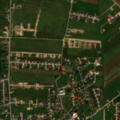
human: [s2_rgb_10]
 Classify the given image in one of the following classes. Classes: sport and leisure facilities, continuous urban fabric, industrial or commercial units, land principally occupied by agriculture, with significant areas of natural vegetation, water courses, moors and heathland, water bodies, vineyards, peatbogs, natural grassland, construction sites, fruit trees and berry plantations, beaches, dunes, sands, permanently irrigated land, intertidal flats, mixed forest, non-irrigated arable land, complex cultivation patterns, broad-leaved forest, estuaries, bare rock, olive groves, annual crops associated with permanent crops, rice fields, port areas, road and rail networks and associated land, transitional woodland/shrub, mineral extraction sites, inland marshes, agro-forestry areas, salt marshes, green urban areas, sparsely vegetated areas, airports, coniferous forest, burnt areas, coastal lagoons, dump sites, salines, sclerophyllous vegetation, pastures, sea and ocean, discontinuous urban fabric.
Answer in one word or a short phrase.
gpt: discontinuous urban fabric, construction sites, pastures, complex cultivation patterns, water bodies